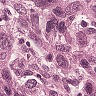
Metastatic tissue present: yes